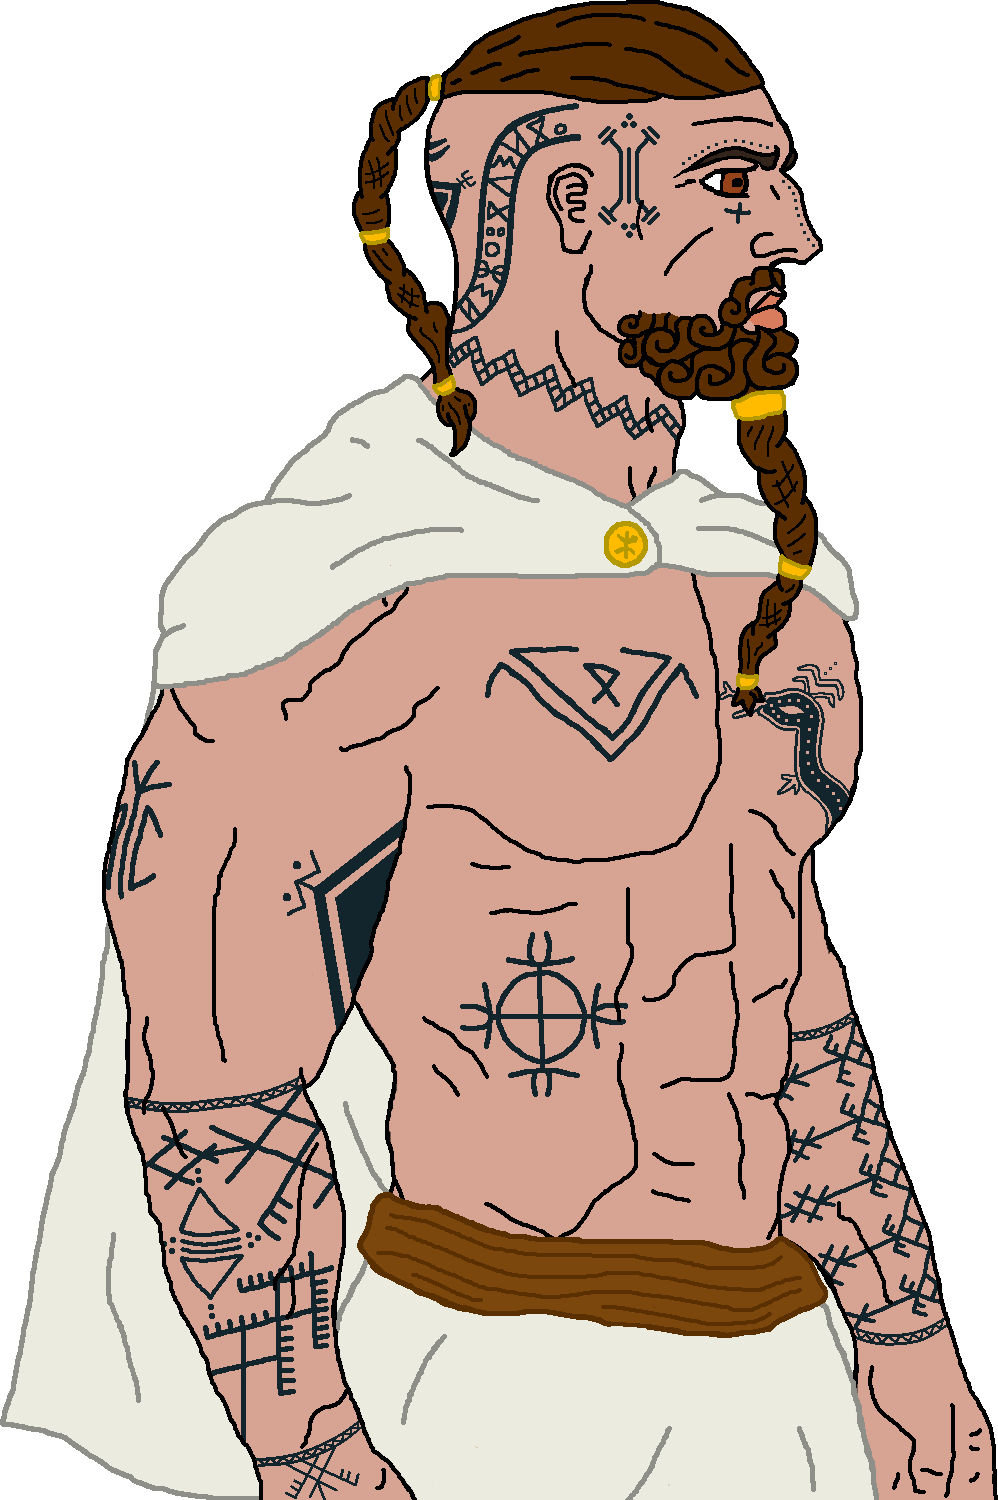
Label: 4_Yes_Chad